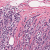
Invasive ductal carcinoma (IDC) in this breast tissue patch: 1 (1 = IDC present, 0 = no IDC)